Field crop: maize
Growth stage: 2
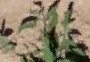
Species: atriplex